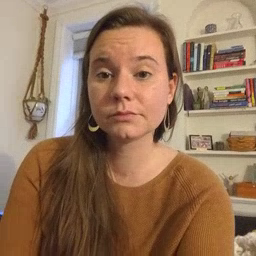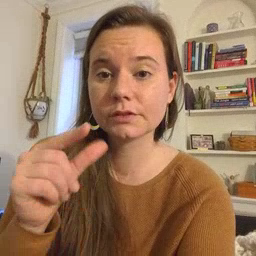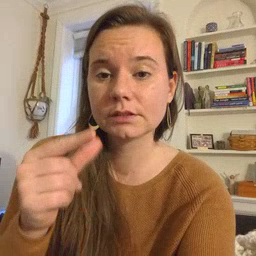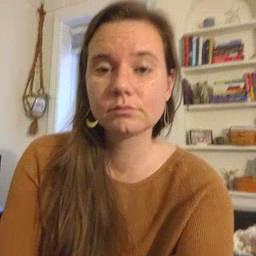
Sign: green